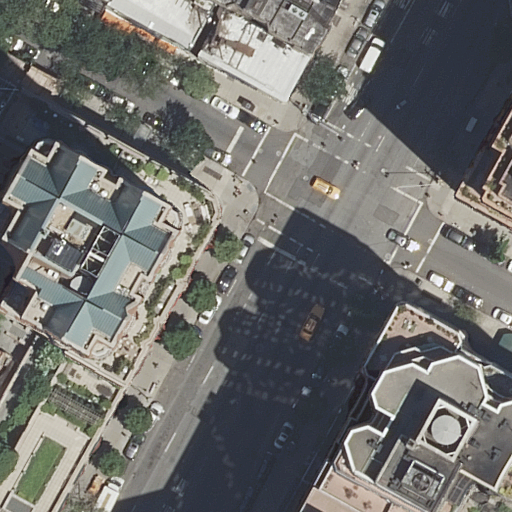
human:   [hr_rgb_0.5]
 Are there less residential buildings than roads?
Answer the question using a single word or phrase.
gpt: no

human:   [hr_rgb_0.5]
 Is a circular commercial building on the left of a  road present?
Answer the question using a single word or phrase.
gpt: no

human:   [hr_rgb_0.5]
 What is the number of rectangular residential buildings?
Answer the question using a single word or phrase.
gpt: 9

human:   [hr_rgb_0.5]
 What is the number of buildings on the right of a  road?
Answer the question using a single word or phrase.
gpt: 3

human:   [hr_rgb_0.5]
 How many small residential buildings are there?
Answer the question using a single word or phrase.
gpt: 5

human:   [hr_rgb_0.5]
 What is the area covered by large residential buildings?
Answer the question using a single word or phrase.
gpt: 2837m2

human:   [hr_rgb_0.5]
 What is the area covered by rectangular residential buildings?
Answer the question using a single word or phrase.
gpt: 823m2

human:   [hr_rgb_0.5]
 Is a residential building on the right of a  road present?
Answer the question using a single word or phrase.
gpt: yes

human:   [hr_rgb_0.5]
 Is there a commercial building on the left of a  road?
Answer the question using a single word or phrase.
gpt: no

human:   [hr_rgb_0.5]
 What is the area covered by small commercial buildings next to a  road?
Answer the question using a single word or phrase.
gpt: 0m2

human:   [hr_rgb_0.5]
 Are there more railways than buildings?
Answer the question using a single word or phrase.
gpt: no

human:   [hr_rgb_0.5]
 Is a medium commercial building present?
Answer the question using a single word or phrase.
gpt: no

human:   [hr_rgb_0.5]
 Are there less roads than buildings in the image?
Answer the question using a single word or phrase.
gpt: yes

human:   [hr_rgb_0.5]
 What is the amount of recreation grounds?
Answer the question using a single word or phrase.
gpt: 0

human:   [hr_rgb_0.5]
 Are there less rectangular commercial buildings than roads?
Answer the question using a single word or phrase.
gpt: yes

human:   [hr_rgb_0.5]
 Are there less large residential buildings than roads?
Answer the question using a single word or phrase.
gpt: no

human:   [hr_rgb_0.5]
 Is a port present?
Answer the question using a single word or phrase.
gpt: no

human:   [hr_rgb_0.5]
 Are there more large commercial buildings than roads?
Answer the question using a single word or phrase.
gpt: no

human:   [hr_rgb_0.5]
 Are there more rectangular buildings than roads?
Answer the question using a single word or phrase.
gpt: yes

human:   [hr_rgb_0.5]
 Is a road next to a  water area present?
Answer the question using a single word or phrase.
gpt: no

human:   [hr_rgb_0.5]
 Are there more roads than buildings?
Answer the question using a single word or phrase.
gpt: no

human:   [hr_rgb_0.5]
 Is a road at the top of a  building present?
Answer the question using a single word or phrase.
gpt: yes

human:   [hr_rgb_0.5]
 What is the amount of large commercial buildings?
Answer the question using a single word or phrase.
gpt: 0

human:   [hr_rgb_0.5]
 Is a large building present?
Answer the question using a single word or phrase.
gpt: yes

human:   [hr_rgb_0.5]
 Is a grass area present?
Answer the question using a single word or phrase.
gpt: no

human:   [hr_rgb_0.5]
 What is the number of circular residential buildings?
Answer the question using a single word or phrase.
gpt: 0

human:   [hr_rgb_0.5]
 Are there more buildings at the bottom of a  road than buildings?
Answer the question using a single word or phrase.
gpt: no

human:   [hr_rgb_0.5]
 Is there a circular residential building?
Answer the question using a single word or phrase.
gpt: no

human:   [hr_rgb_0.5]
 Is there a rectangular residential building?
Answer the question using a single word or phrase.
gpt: yes

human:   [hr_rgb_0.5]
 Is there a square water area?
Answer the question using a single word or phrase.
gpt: no

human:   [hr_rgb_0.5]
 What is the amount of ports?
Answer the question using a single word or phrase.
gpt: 0

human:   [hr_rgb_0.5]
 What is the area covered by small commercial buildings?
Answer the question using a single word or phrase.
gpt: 0m2

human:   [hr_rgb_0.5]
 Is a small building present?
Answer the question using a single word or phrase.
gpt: yes

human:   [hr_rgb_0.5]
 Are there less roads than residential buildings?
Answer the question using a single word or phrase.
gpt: yes

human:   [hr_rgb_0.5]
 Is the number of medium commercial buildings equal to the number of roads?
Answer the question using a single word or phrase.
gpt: no

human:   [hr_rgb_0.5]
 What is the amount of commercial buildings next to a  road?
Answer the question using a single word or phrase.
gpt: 0